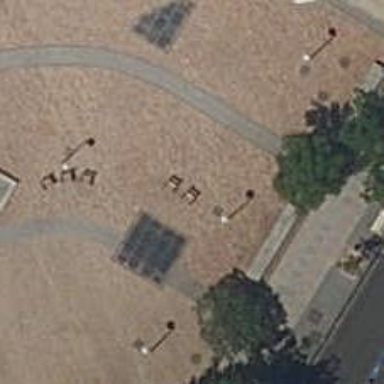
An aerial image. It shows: Fitness station in leisure land.